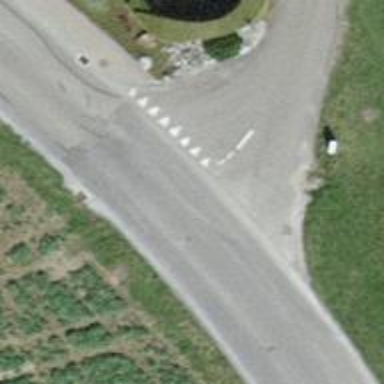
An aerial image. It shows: Road with "give way" sign.